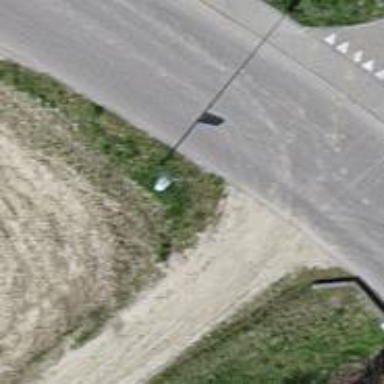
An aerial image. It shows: Gray straight pole for support.